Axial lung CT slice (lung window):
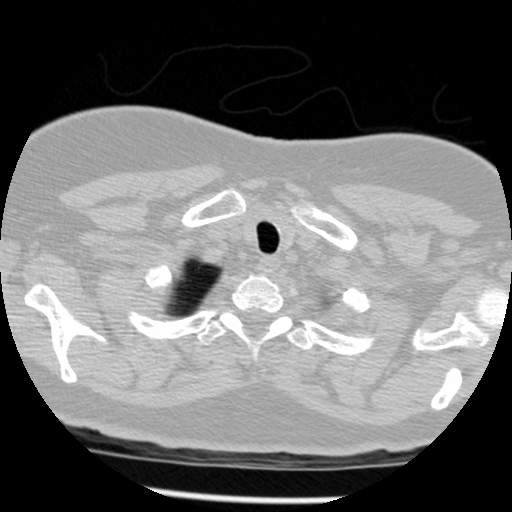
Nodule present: no